Current action and preconditions to check: trajectory_clear

Your task: For each precondition in the list above, predict whether it will hold at this action.

Consider the current scene as observed from the mobile robot's camera, and analyze the predicted future states of all dynamic agents (e.g., people, animals, vehicles, or any moving entities) within the NEXT SECOND.

IMPORTANT: Only answer "very likely" if you are absolutely certain—based on strong, clear evidence—that a dynamic agent will violate the precondition in the predicted future state. Do NOT answer "very likely" for unlikely, ambiguous, or low-probability risks.

Ask yourself for each precondition: Is there a high probability, with clear and convincing evidence, that the predicted future states of any dynamic agent will interfere with the predicted future state of the currently executing action within the NEXT SECOND, causing that precondition to fail?

Assess the risk level based on these predictions. Use "likely" or "very likely" if motions create a clear risk of interference.

Use "neutral" or "improbable" if agents are nearby but their predicted paths are clearly diverging or non-conflicting.

Failure Risk Categories: "very improbable", "improbable", "neutral", "likely", "very likely"

Answer Format: Output ONLY the probability_of_failure value from these categories: "very improbable", "improbable", "neutral", "likely", "very likely"

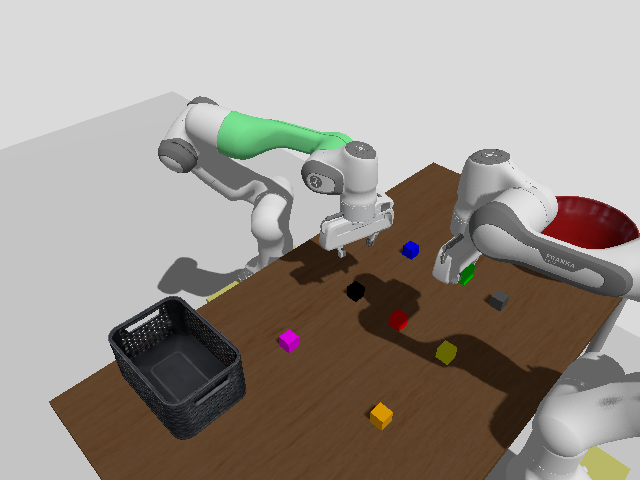

Answer: improbable